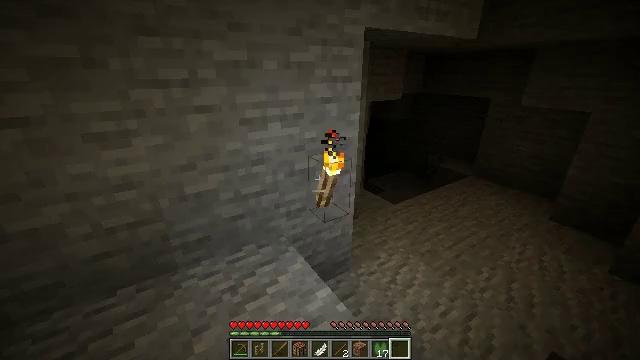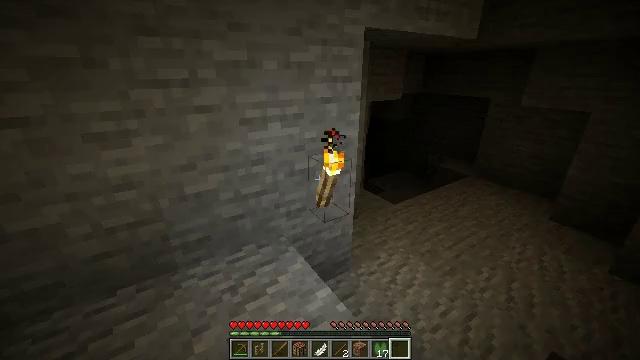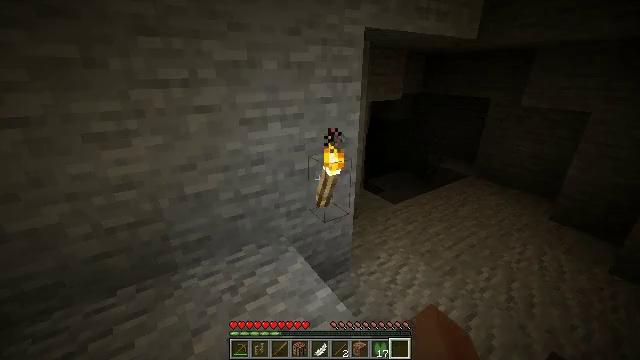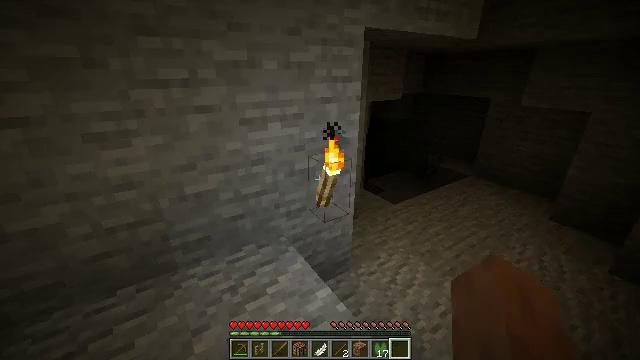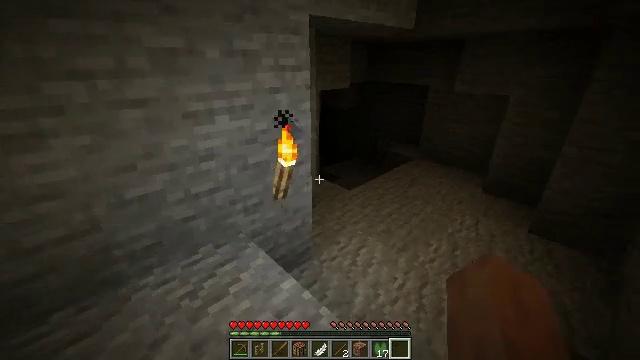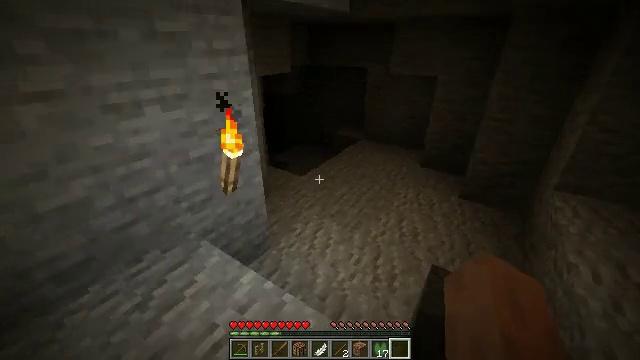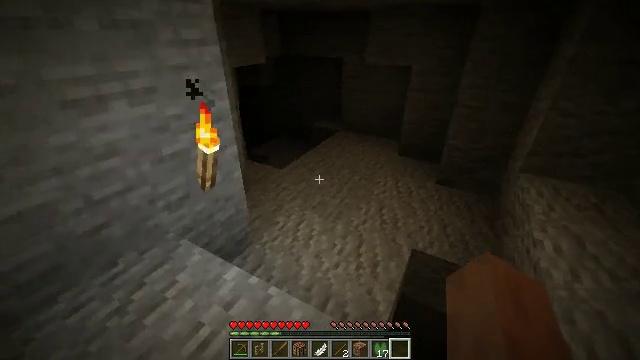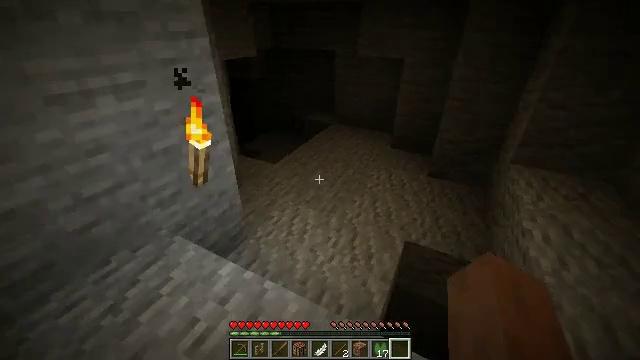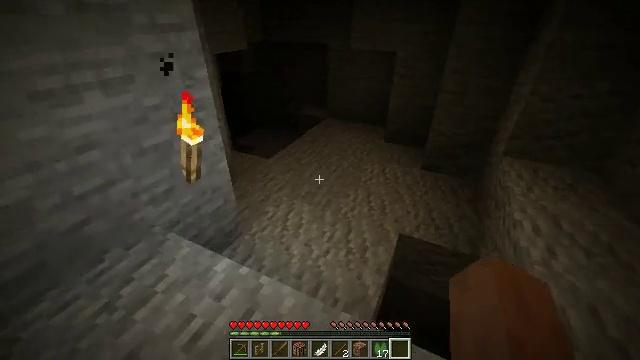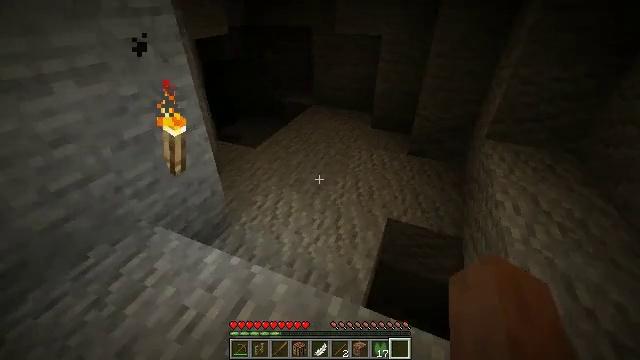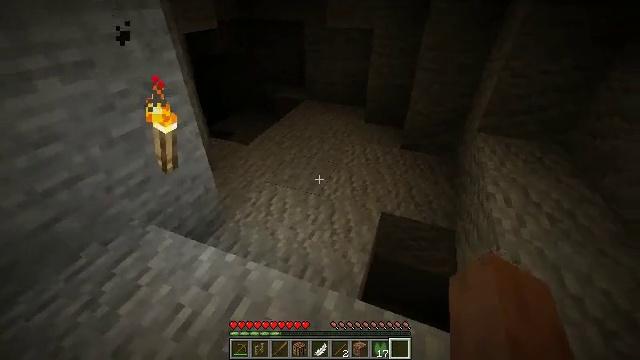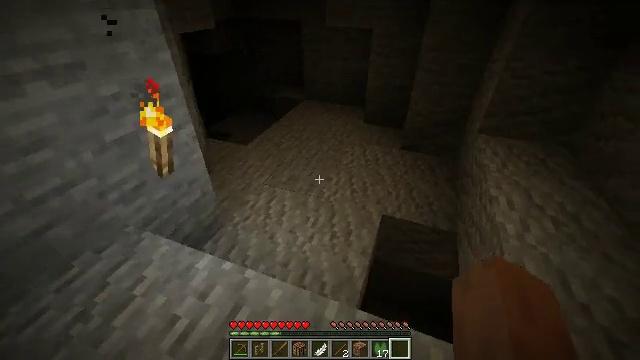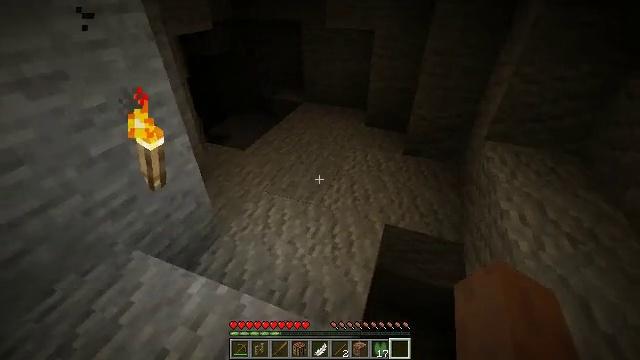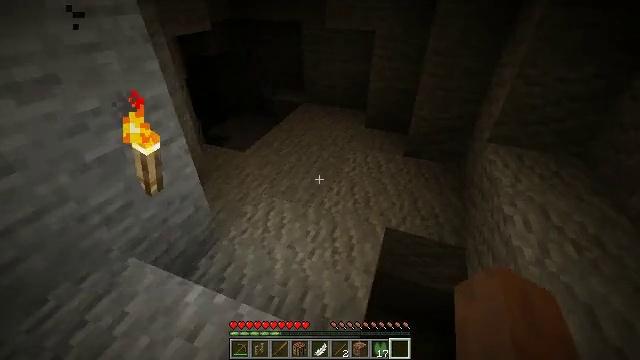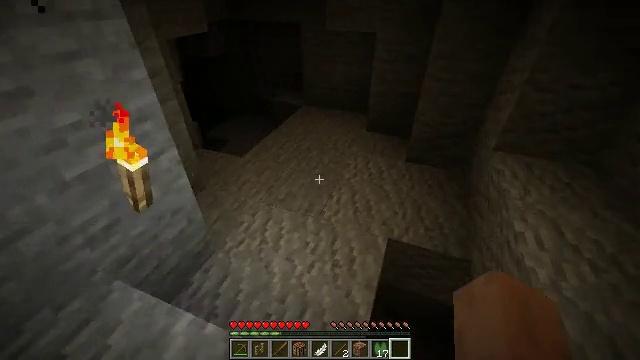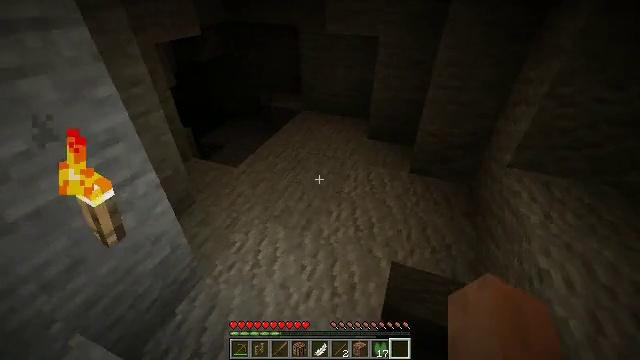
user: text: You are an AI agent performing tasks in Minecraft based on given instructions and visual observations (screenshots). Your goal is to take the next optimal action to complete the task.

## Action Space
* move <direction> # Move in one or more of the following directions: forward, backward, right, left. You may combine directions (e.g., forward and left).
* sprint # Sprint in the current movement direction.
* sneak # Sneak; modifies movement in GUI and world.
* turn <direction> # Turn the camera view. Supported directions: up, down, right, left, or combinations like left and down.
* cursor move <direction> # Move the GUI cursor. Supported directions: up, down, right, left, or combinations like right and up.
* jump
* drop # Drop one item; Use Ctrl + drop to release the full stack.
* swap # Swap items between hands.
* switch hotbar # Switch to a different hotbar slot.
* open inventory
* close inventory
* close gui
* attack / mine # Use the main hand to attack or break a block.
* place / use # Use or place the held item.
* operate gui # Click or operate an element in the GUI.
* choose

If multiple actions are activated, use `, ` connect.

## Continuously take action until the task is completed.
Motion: motion action
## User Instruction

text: Gather the torch from its position.
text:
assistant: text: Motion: no_op
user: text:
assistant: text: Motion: no_op
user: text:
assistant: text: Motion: no_op
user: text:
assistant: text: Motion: turn right and down
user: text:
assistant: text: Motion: turn right and down
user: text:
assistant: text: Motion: turn right and down
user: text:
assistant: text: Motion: turn right and down
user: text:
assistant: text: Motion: turn right and down
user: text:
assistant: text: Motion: turn right and down
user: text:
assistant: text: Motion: turn right and down
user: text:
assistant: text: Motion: move forward
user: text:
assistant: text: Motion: move forward
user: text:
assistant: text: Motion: move forward
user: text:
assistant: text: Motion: move forward
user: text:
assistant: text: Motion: move forward
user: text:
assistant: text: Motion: move forward
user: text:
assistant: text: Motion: move forward
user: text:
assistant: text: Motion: move forward
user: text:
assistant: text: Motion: move forward
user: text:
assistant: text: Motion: no_op
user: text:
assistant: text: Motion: no_op
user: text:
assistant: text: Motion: turn right and down
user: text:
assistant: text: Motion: turn right and down
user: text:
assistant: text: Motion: turn right and down
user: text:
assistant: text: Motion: turn right and down
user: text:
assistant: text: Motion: turn right
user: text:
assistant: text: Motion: turn right
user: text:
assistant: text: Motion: no_op
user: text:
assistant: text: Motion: no_op
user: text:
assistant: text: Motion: no_op